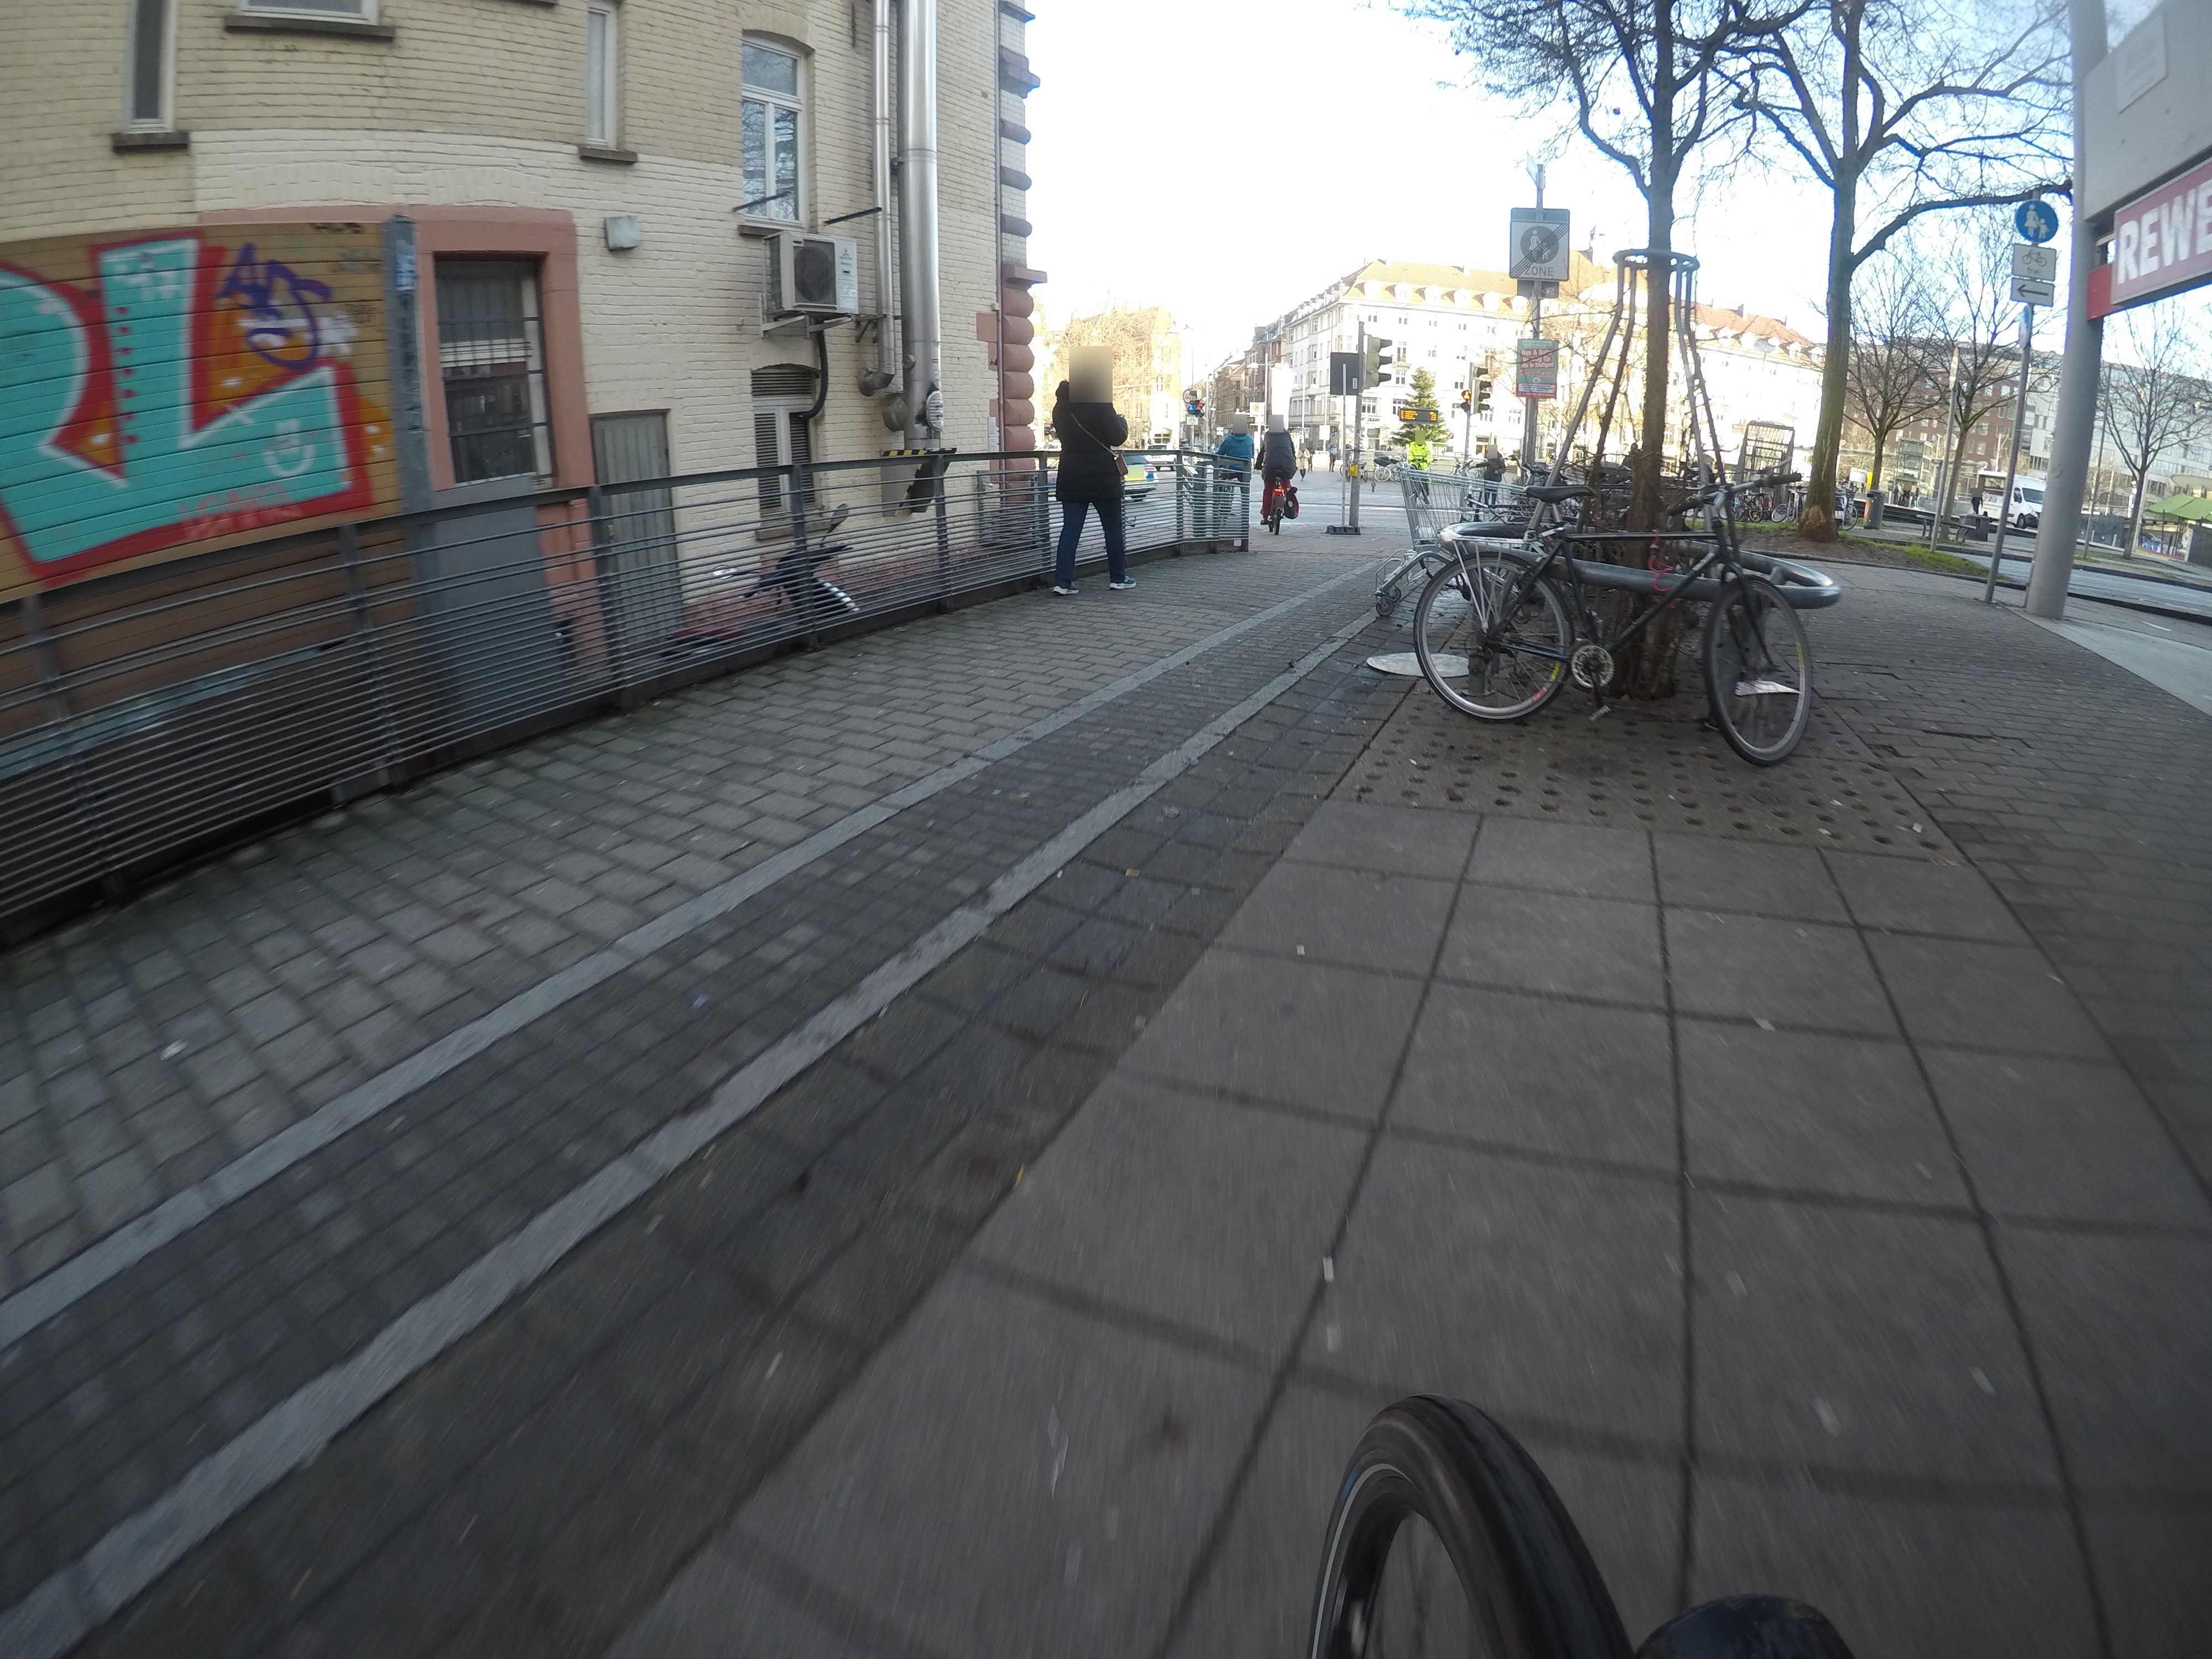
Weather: clear
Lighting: day
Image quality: good
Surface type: walking surface
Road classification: living_street, pedestrian, footway
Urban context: urban centre
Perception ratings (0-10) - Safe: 4.71, Lively: 8.24, Beautiful: 6.01, Boring: 3.94, Depressing: 2.51, Wealthy: 4.04